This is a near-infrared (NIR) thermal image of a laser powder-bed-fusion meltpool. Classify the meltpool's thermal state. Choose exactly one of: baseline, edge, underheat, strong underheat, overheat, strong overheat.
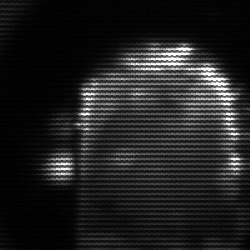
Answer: baseline